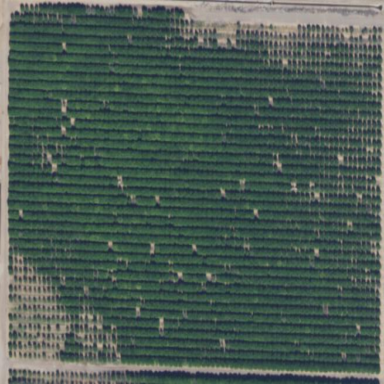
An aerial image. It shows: Orange orchard with beautiful orange trees.